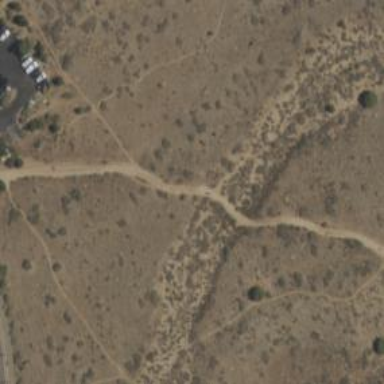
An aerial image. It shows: Path with excellent trail visibility.